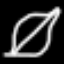
Label: leaf